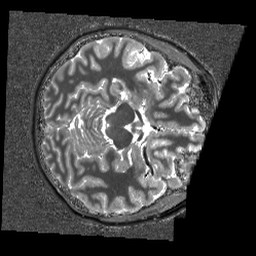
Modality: T1w
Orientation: axial